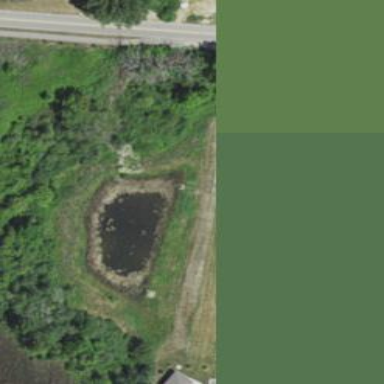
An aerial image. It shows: Pond created for runoff water. It is natural water feature.